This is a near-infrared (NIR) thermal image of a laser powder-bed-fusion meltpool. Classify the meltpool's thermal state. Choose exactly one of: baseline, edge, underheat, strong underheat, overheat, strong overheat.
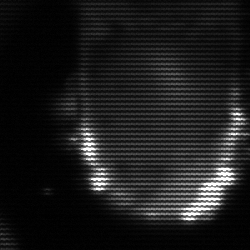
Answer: baseline